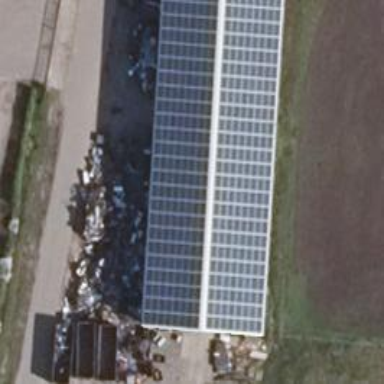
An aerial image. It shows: Recycling center for various types of waste.